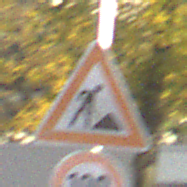
Verkehrszeichen: Arbeitsstelle
Zusatzzeichen unten: Geschwindigkeit100
Umgebung: Outdoor, Urban
Tageszeit: SunriseSunset
Wetter: PartlyCloudy
Licht: Natural
Jahreszeit: Autumn
Kontrast: HighContrast